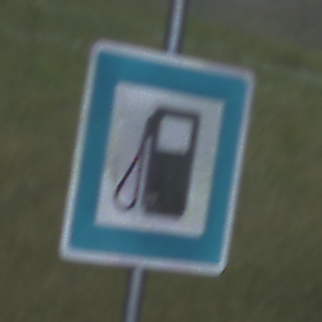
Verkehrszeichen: Tankstelle
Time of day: Night
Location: Outdoor (Nature)
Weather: PartlyCloudy
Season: NotSpecified
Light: Natural